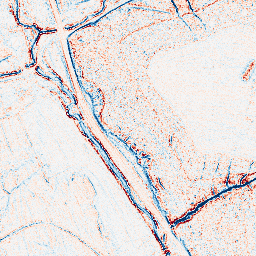
Category: edge_preserving
Decomposition family: anisotropic_diffusion
Decomposition parameters: iterations: 5
kappa: 50
gamma: 0.1
Upsampling method: sinc_blackman
Upsampling parameters: scale: 4
kernel_size: 16
Upsampling scale: 4